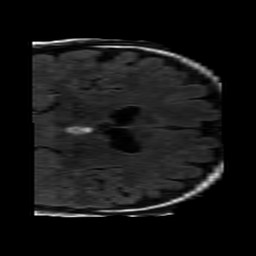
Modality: FLAIR
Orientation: coronal
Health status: ill
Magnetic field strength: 3 T